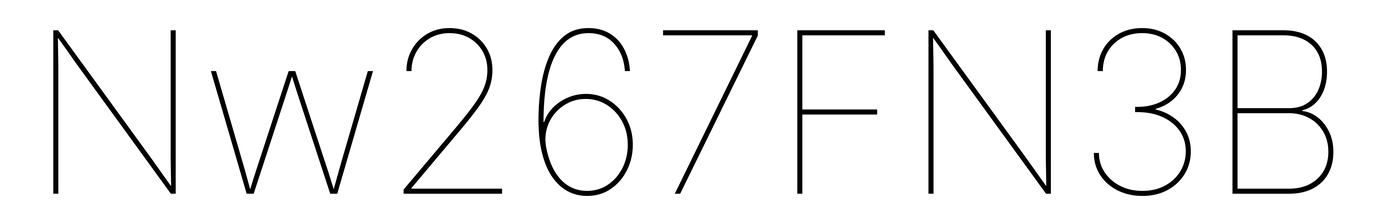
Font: Inter_Thin